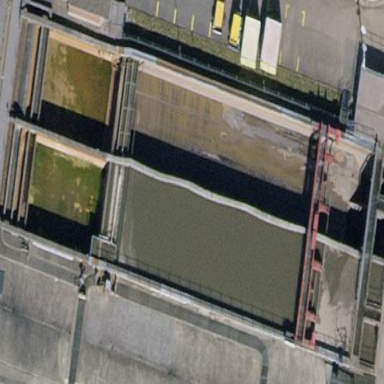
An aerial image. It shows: Image of wastewater.